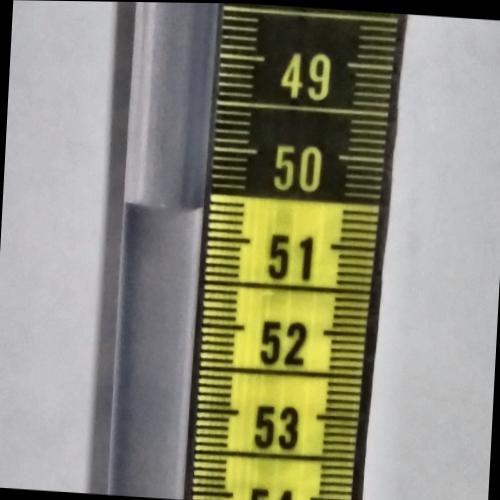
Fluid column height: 50.7 cm